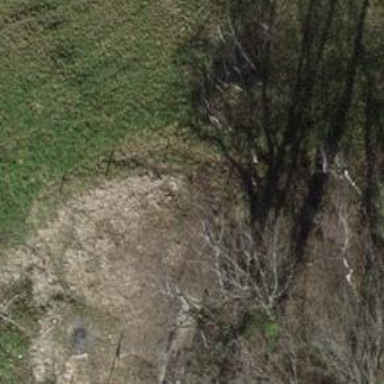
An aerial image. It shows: Brown bench in the vicinity.